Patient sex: M
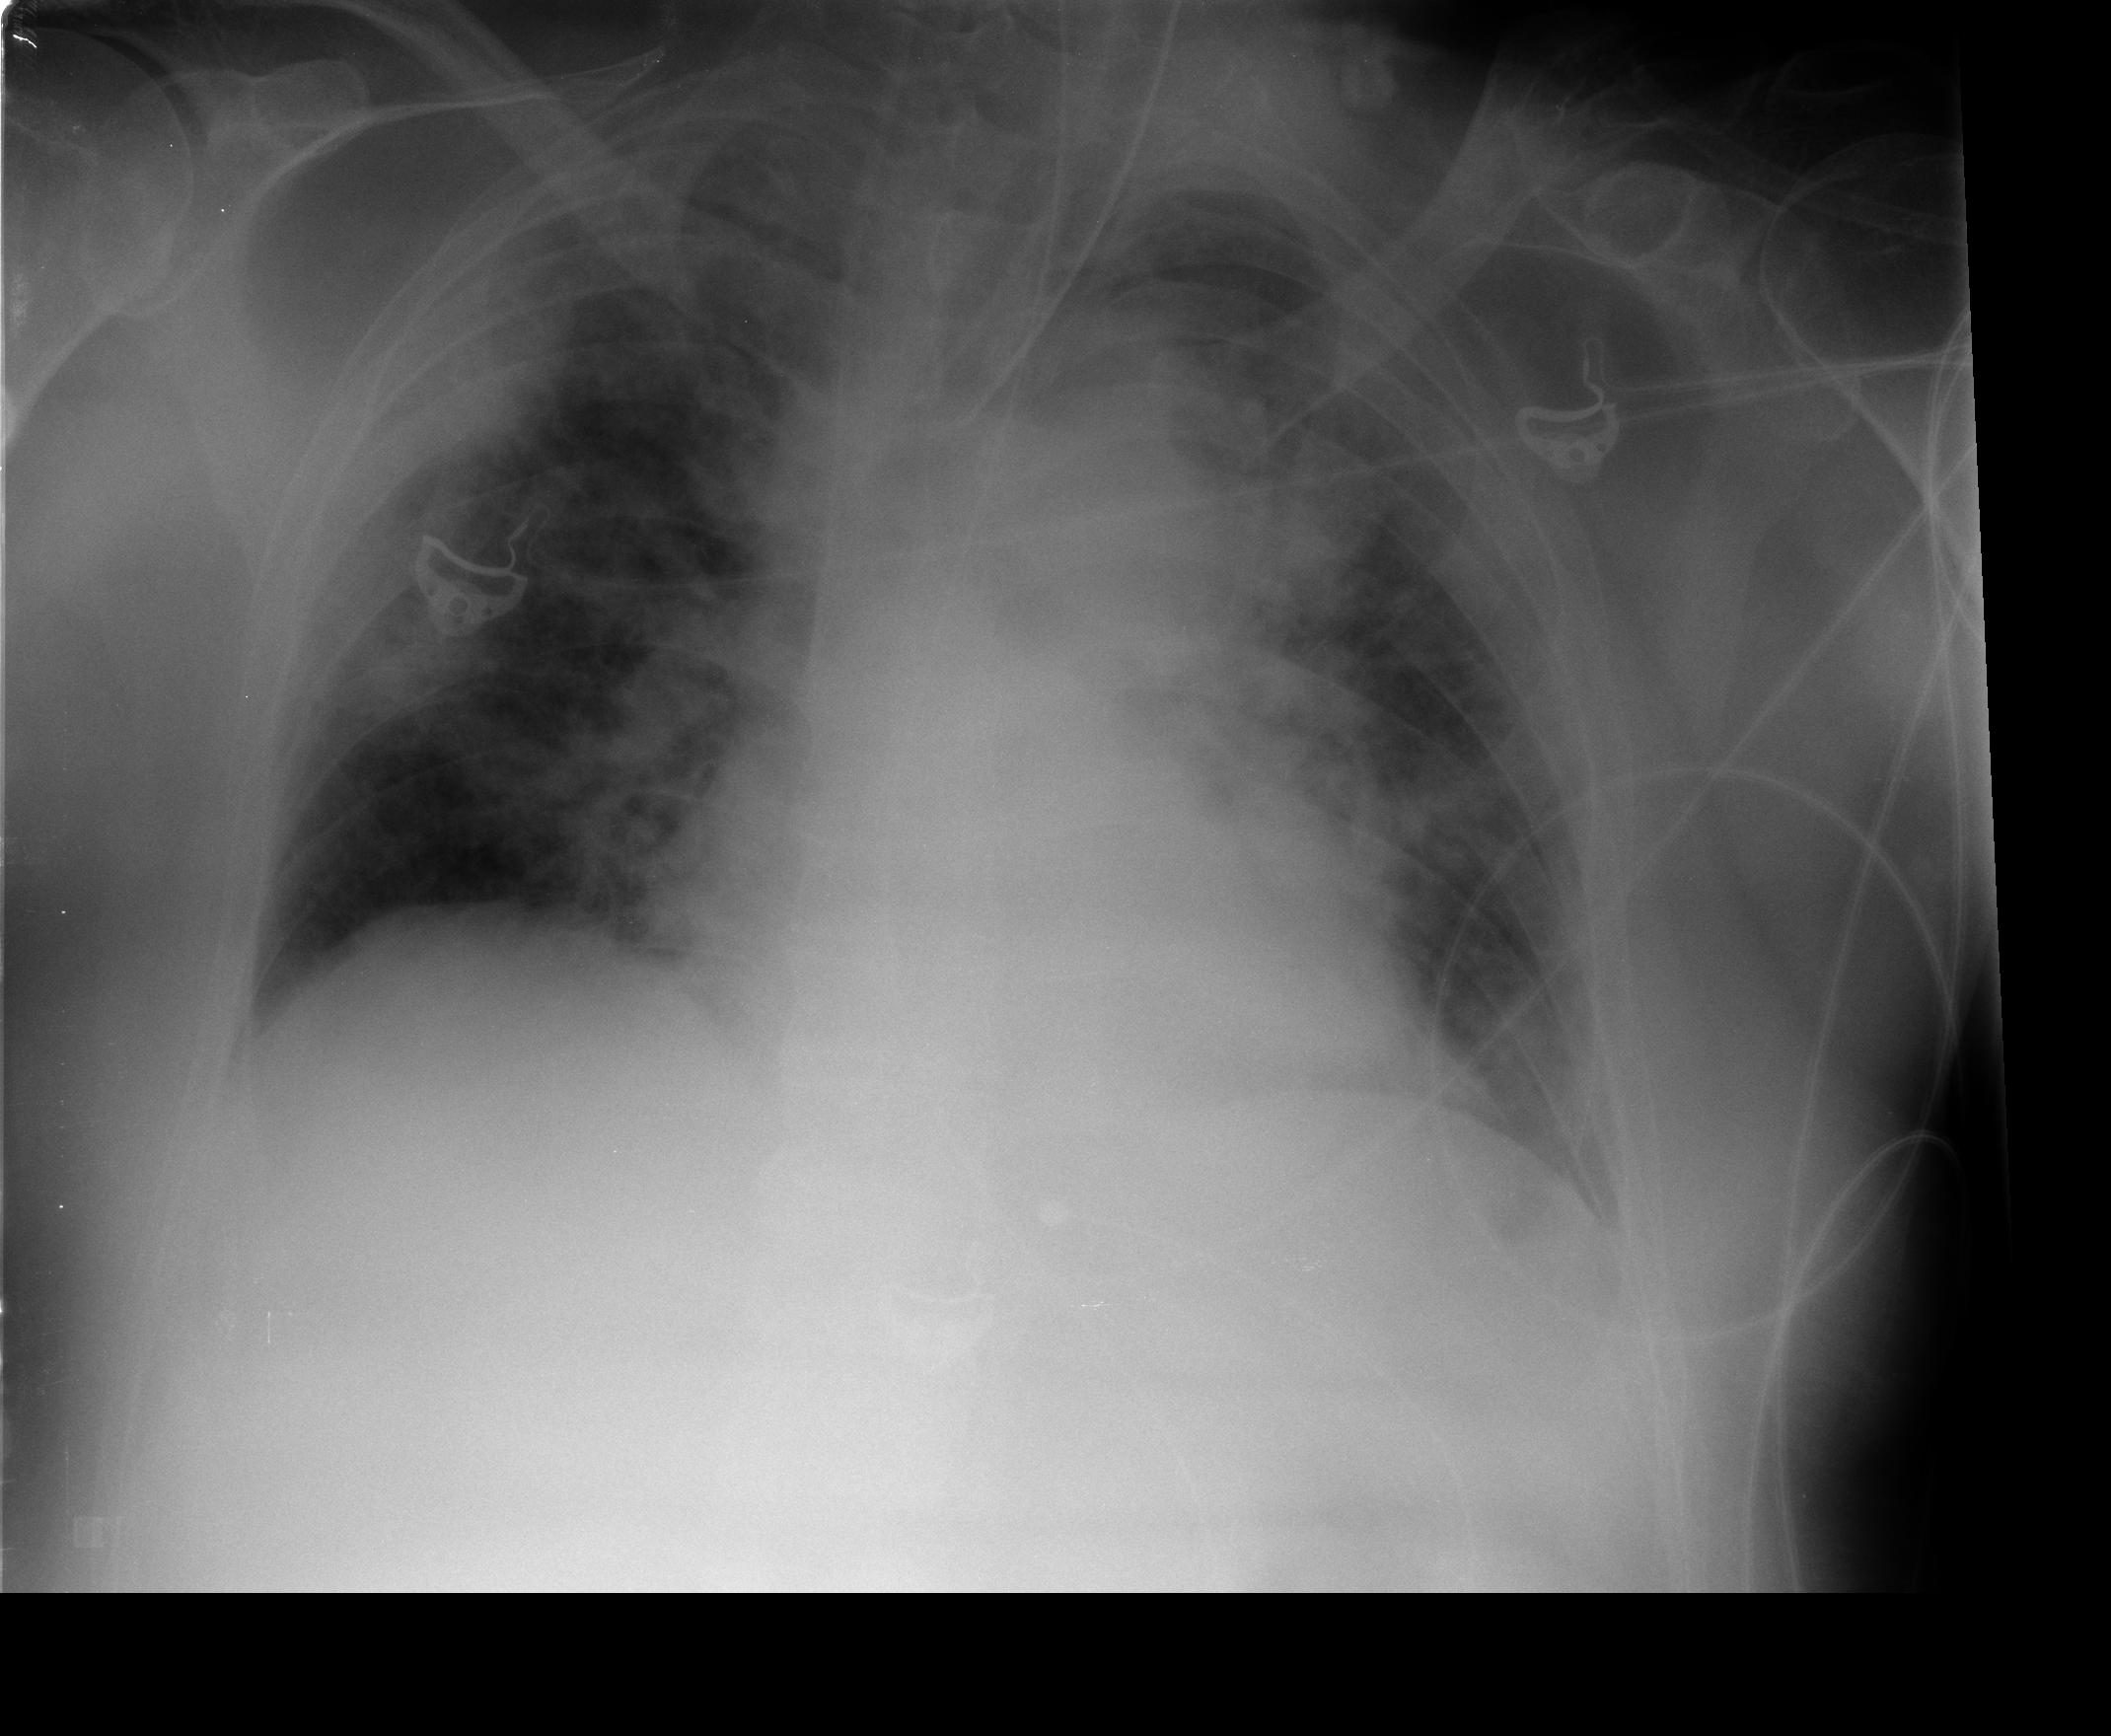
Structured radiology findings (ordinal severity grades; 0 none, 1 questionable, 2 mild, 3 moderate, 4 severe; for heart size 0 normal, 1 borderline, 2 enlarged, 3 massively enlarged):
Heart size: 0
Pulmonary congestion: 3
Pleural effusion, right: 0
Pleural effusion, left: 0
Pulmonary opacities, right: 3
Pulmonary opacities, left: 2
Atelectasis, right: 1
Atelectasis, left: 1